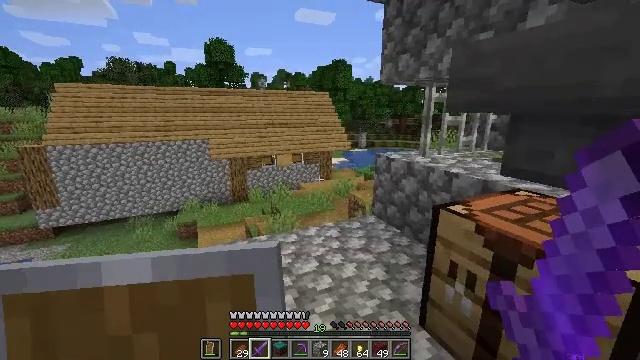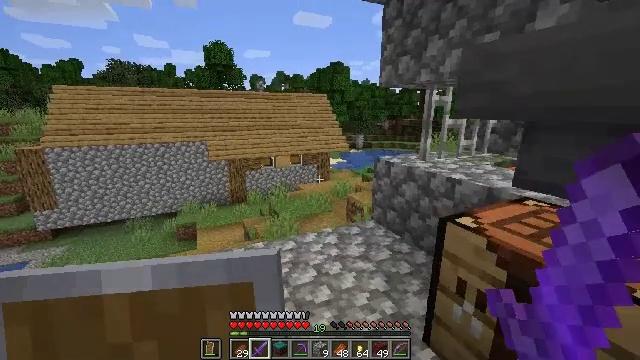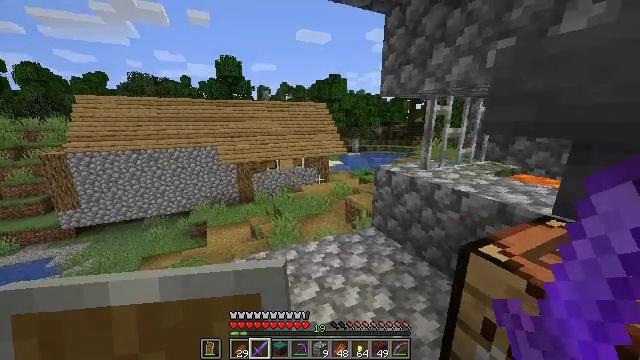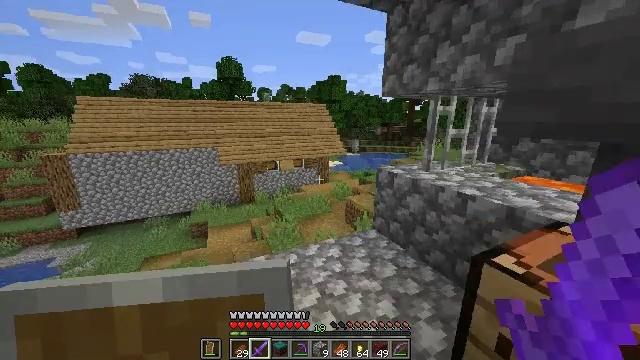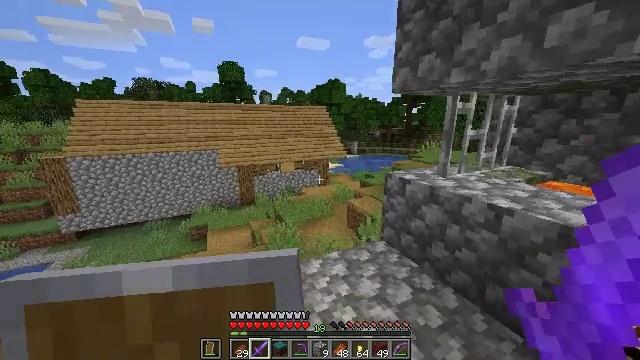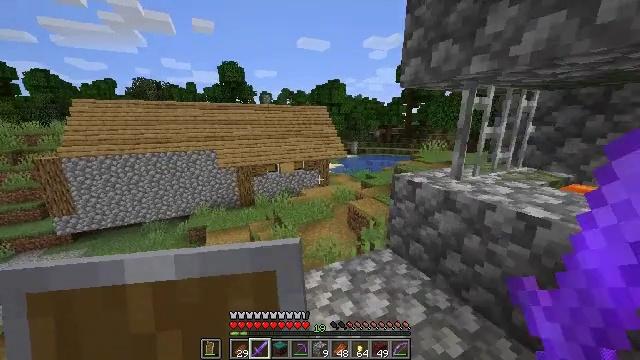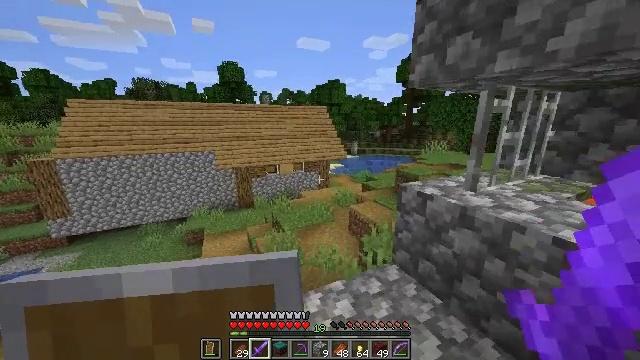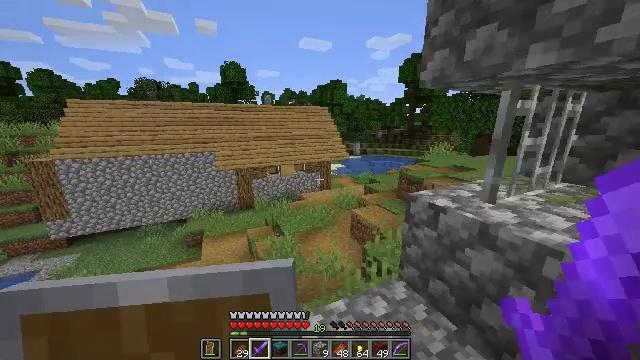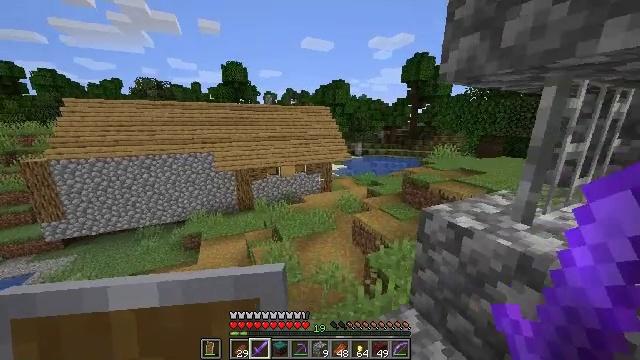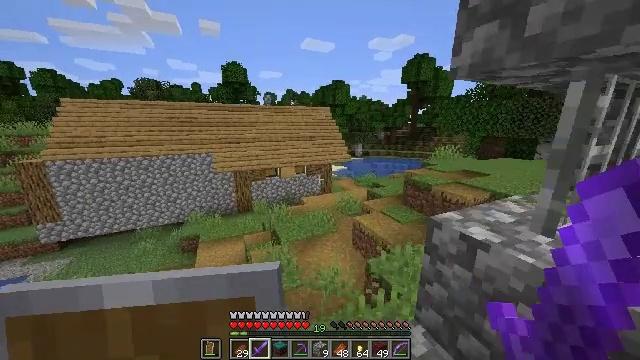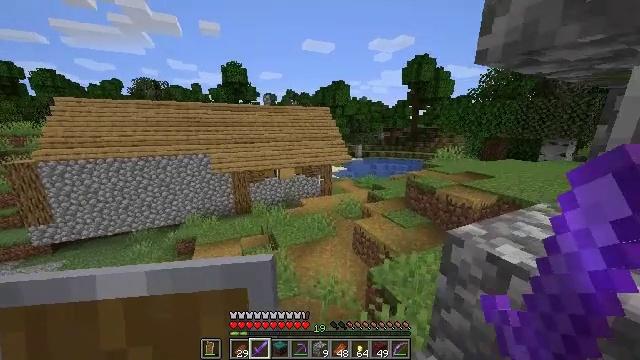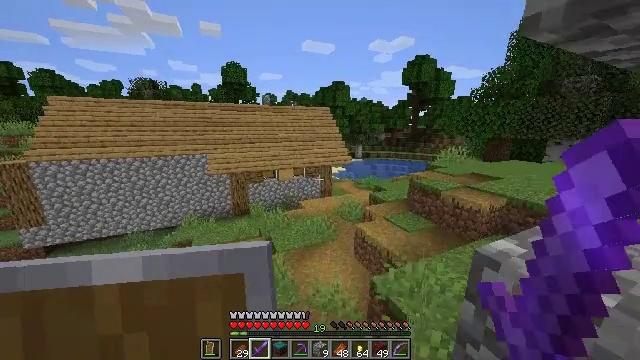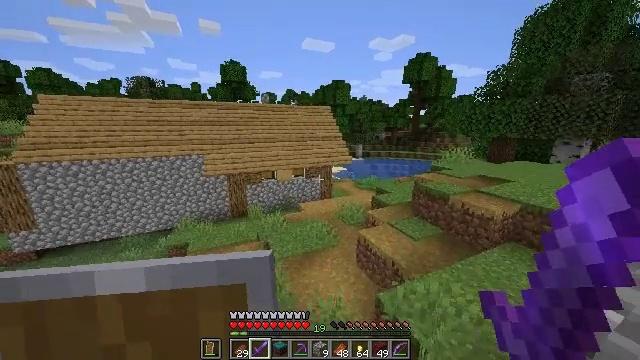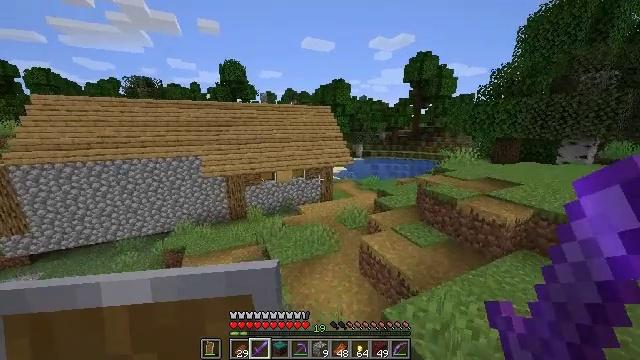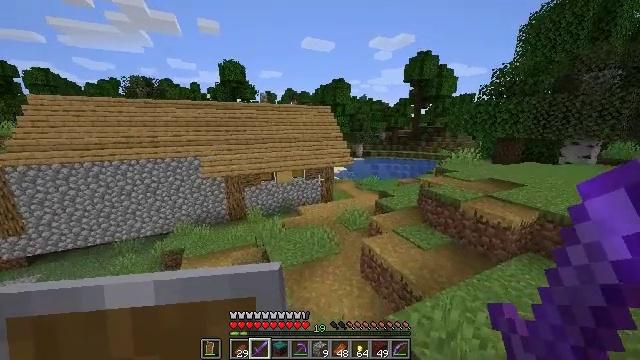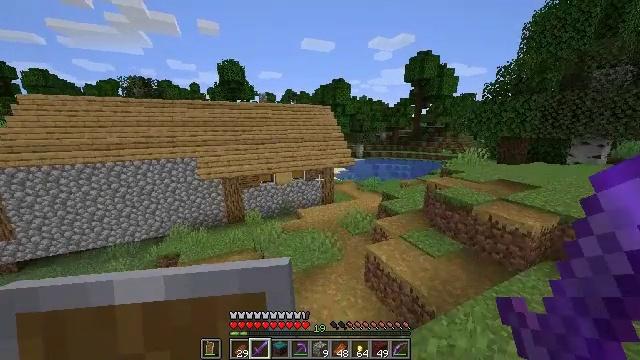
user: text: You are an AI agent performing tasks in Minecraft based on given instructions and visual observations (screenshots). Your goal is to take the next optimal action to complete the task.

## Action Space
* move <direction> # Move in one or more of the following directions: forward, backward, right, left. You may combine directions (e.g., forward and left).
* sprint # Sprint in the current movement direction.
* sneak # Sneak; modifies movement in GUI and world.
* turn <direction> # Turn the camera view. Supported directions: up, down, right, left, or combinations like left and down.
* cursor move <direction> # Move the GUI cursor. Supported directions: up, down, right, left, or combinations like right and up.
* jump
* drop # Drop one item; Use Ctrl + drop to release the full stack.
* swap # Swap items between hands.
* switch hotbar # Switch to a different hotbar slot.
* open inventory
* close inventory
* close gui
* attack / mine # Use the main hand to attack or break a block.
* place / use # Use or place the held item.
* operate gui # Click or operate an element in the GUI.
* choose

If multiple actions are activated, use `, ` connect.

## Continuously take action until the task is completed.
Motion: motion action
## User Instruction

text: Gather tall grass by hitting it.
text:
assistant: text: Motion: move forward
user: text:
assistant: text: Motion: move forward
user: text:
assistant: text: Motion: move forward
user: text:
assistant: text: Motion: move forward
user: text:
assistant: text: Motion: move forward
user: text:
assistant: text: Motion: move forward
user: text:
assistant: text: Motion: move forward
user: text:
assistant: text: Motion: move forward
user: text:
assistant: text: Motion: move forward
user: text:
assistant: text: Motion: move forward
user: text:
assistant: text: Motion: move forward
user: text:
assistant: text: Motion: move forward
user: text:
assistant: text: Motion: move forward
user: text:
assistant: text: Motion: move forward
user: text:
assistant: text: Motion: move forward
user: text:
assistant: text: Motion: move forward
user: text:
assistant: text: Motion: move forward
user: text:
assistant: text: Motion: move forward
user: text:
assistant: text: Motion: move forward
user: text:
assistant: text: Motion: move forward
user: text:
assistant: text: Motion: move forward
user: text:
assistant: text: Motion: move forward
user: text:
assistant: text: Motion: move forward
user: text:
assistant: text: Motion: move forward
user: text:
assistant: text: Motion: move forward
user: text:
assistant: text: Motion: move forward
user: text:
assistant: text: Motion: move forward
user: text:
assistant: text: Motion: move forward
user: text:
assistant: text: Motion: move forward, turn right and up
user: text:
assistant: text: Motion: move forward, turn right